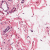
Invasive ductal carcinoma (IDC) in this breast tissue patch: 0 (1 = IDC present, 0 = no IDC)